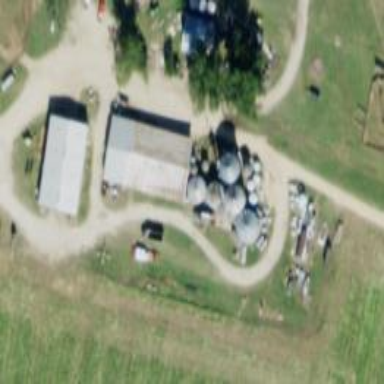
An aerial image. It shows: Silo.